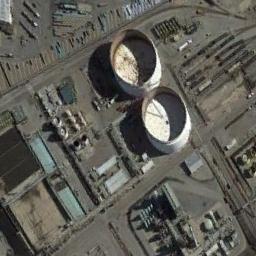
Label: storage tanks